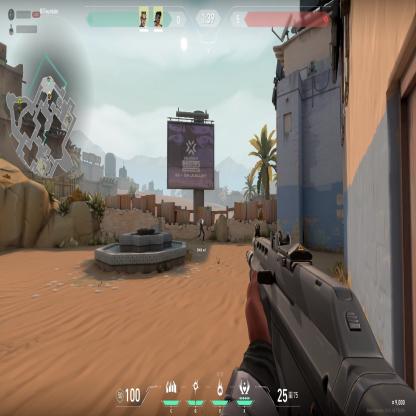
Label: teammate